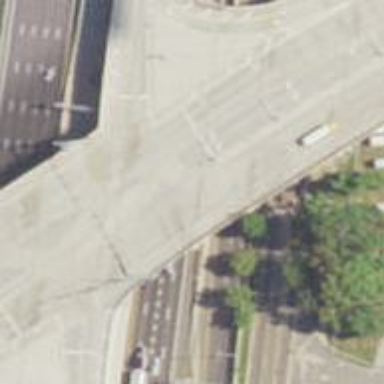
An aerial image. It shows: Primary highway expressway with bridge.